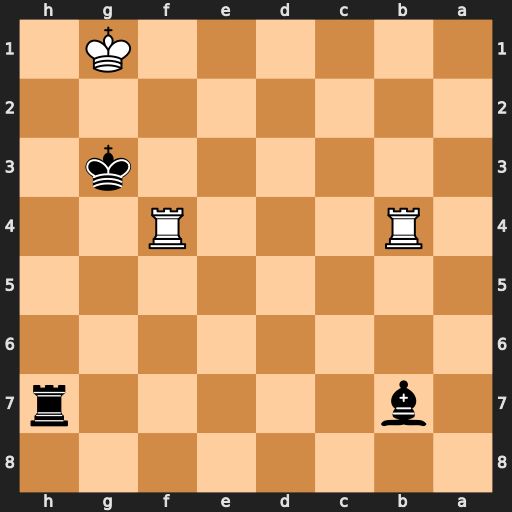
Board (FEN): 8/1b5r/8/8/1R3R2/6k1/8/6K1
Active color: b
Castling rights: -
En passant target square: -
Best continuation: Rh1#